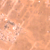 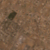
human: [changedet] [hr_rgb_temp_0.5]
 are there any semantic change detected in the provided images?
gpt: A small green area was built in the desert.